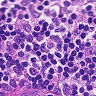
Metastatic tissue present: no